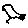
Label: bird